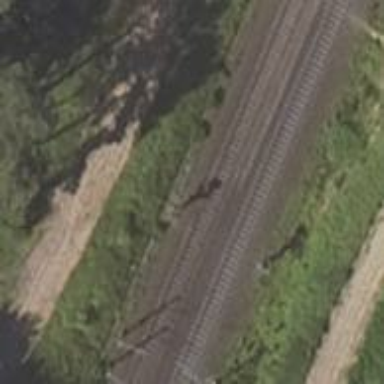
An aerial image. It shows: Railway signal.